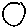
Label: circle